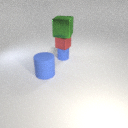
large green metal cube above small blue rubber cylinder